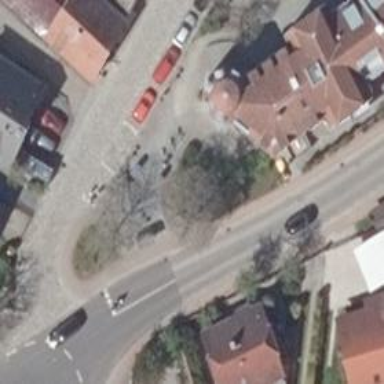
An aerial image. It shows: Bicycle rental service.